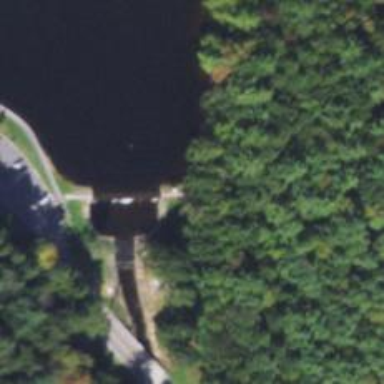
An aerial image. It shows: Dam across waterway.